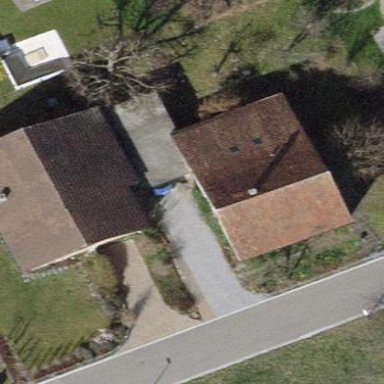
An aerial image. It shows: Detached building with gabled roof.